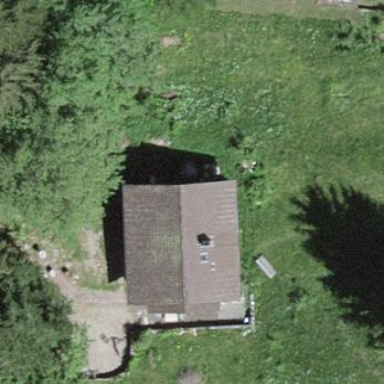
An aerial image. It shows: Simple house.